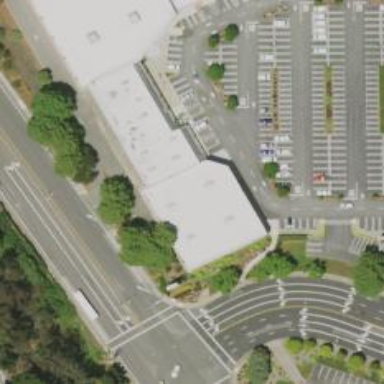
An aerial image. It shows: Retail building.